Field crop: maize
Growth stage: 2
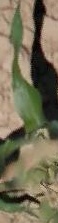
Species: maize